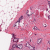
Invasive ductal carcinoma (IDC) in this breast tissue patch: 1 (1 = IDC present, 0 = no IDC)